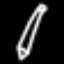
Label: pencil